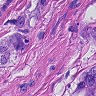
Metastatic tissue present: yes